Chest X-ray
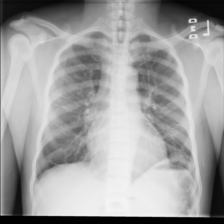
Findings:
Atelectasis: positive
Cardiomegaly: negative
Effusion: negative
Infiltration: negative
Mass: negative
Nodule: negative
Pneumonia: negative
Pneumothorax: negative
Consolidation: negative
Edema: negative
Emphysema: negative
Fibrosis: negative
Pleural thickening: negative
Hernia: negative